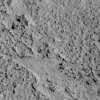
Atmospheric dust classification: not_dusty